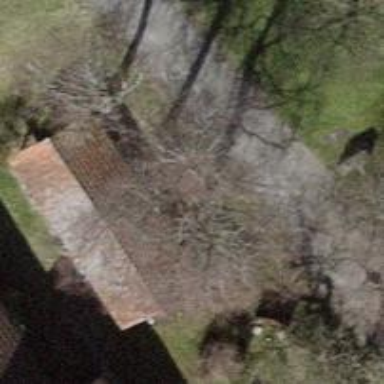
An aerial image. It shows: Shed.